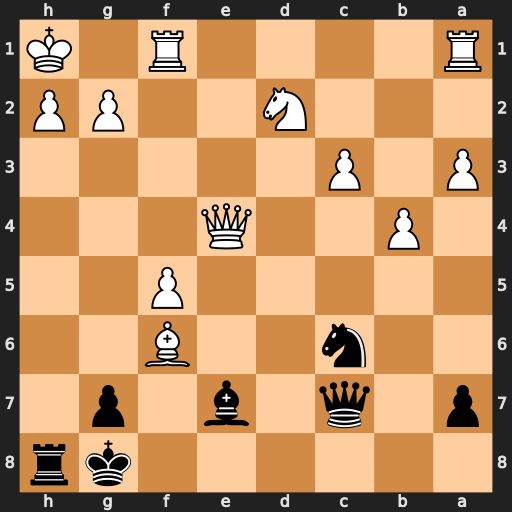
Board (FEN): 6kr/p1q1b1p1/2n2B2/5P2/1P2Q3/P1P5/3N2PP/R4R1K
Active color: b
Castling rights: -
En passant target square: -
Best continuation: Qxh2#